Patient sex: M
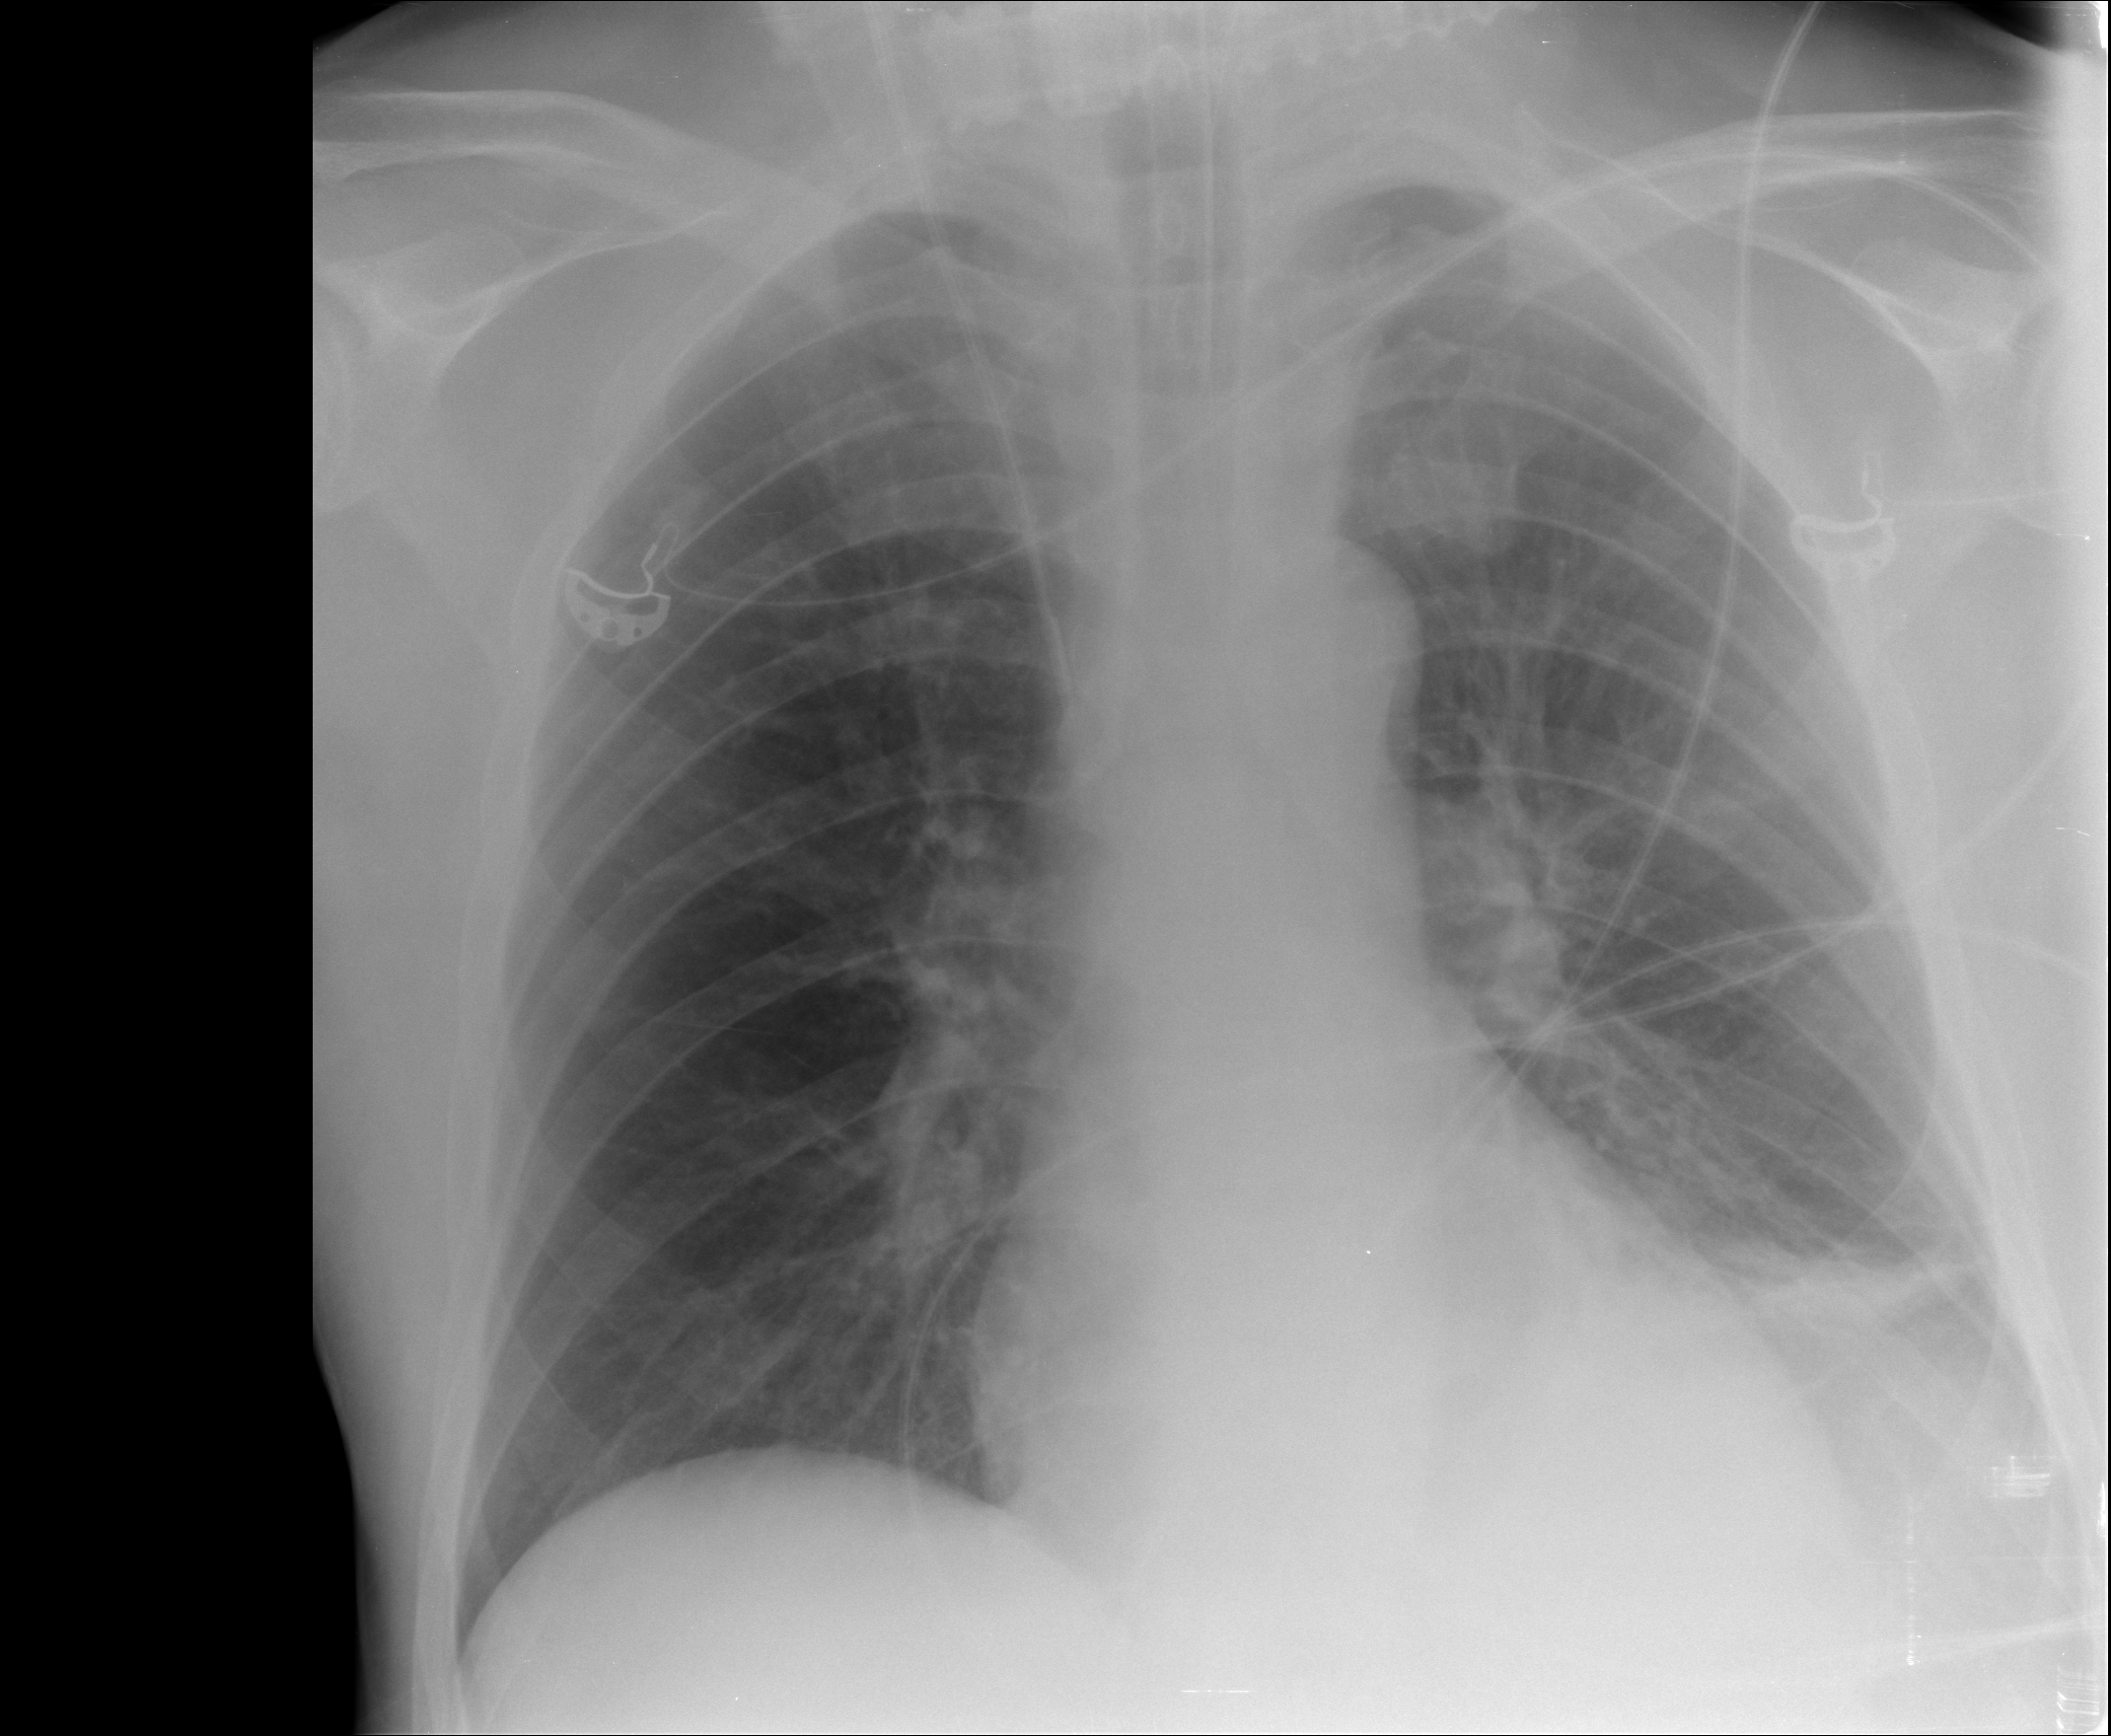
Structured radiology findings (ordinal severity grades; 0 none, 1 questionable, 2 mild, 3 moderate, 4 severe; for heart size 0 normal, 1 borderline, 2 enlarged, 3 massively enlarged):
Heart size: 0
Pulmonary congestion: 0
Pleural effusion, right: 0
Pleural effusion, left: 2
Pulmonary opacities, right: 0
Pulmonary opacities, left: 0
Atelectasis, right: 0
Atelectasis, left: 2